Question: I wanted to use a switch function in my app from a string. When I did that eclipse said I had to upgrade to java 1.7 which stupidly I let it do. It then told me to use the Android Fix Project to fix it. Which I did and subsequently it reverted back to 1.5. Good (I thought)
Now my app wont run :(
Heres the structure of the app.

Heres the errors:
The main bit:
'''
10-04 13:39:04.974: D/AndroidRuntime(11532): Shutting down VM
10-04 13:39:04.974: W/dalvikvm(11532): threadid=1: thread exiting with uncaught exception (group=0x40c5c1f8)
10-04 13:39:04.974: E/AndroidRuntime(11532): FATAL EXCEPTION: main
10-04 13:39:04.974: E/AndroidRuntime(11532): java.lang.RuntimeException: Unable to instantiate application com.directenquiries.assessment.tool.Globals.Global: java.lang.ClassNotFoundException: com.directenquiries.assessment.tool.Globals.Global
10-04 13:39:04.974: E/AndroidRuntime(11532): at android.app.LoadedApk.makeApplication(LoadedApk.java:482)
'''
The full log can be found at: <URL>
Here's my android manifest:
'''
<manifest xmlns:android="http://schemas.android.com/apk/res/android"
package="com.directenquiries.assessment.tool"
android:versionCode="1"
android:versionName="1.0" >
<uses-permission android:name="android.permission.WRITE_EXTERNAL_STORAGE" >
</uses-permission>
<uses-sdk
android:minSdkVersion="8"
android:targetSdkVersion="15" />
<application
android:name=".Globals.Global"
android:icon="@drawable/ic_launcher"
android:label="@string/app_name"
android:theme="@android:style/Theme.Holo" >
<activity
android:name=".LoginPageActivity"
android:label="@string/title_activity_login_page" >
<intent-filter>
<action android:name="android.intent.action.MAIN" />
<category android:name="android.intent.category.LAUNCHER" />
</intent-filter>
</activity>
<activity
android:name=".MainPage"
android:label="Select Item" >
</activity>
<activity
android:name=".JobSheet"
android:label="@string/title_activity_job_sheet" >
<meta-data
android:name="android.support.PARENT_ACTIVITY"
android:value="com.directenquiries.assessment.tool.MainPage" />
</activity>
<activity
android:name=".LocationListView"
android:label="@string/title_activity_location_list_view" >
</activity>
</application>
</manifest>
'''
I'm not at a bit of a loss what to do
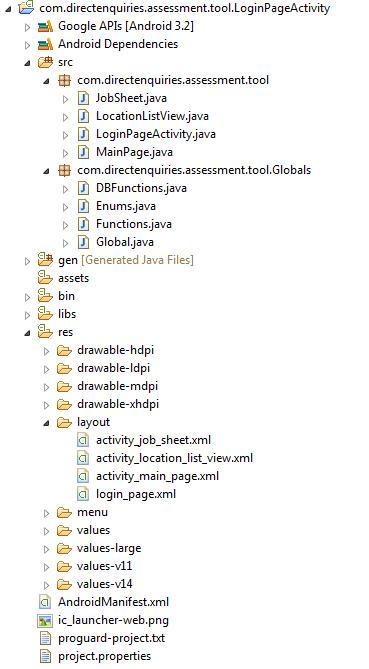
Answer: Okay So heres what happened and how I fixed it. The android 'fix' set it back to 1.5 but I apparently was at 1.6. I changed it back to 1.6, did a clean, didn't work. Uninstalled it from the phone and cleaned again and it worked.